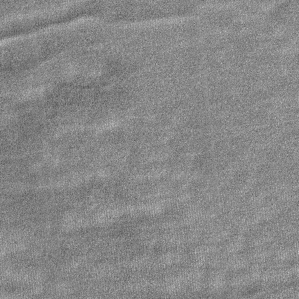
Label: frost